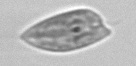
Label: Prorocentrum_dentatum